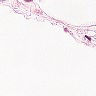
Metastatic tissue present: no